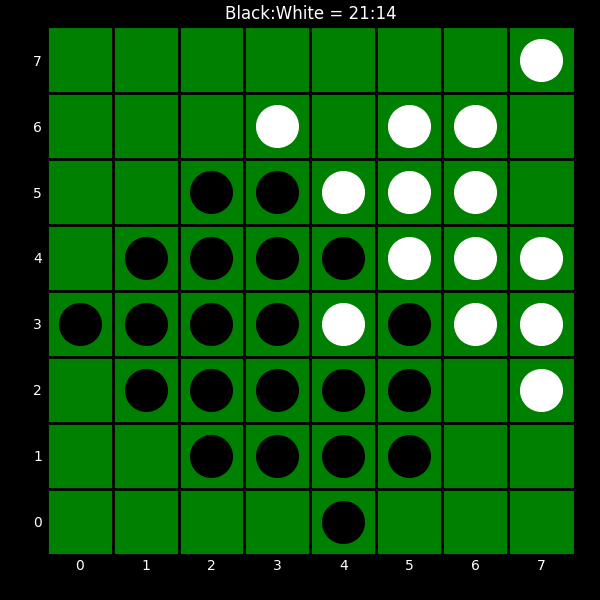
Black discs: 21
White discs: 14